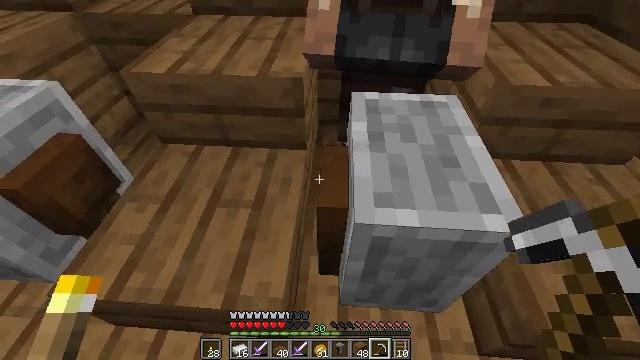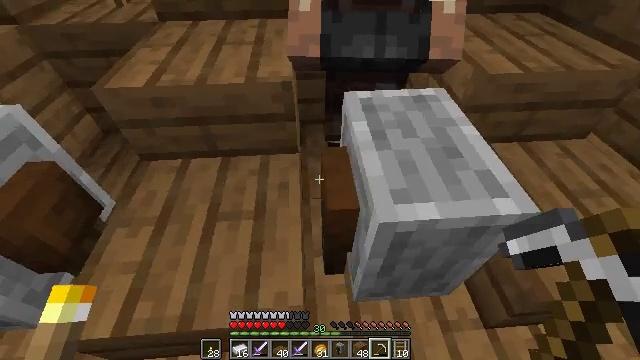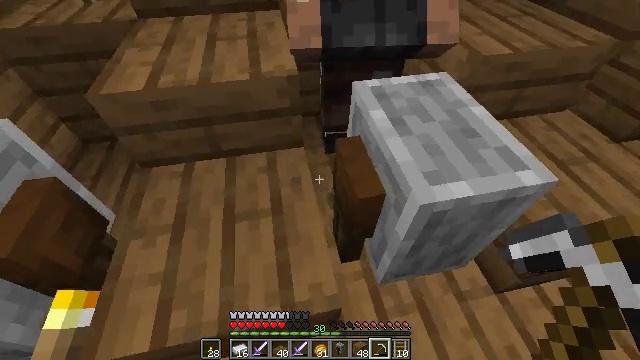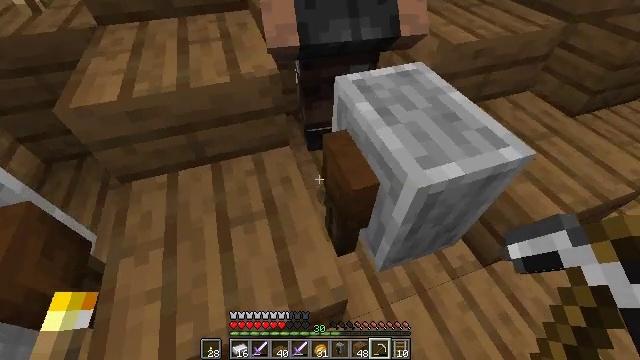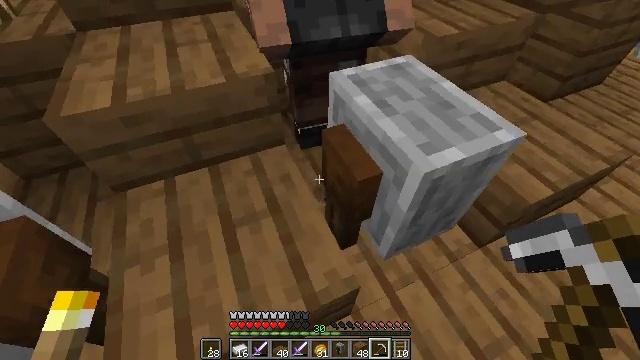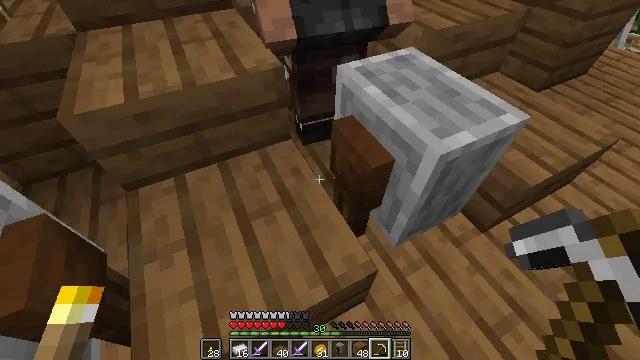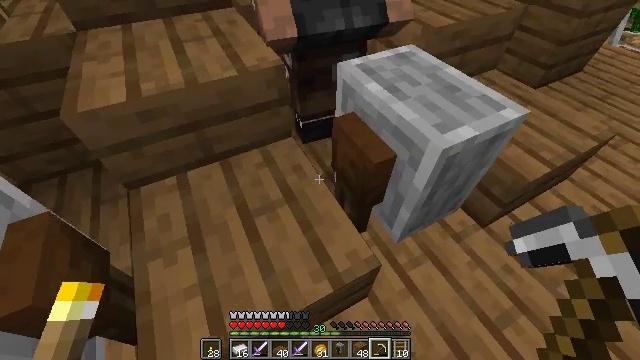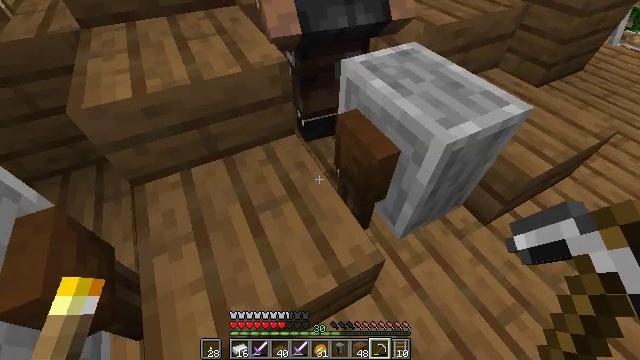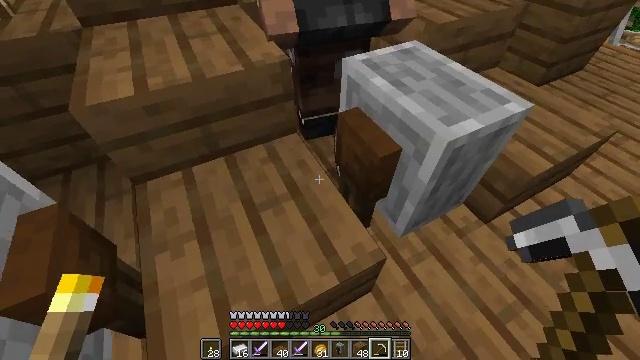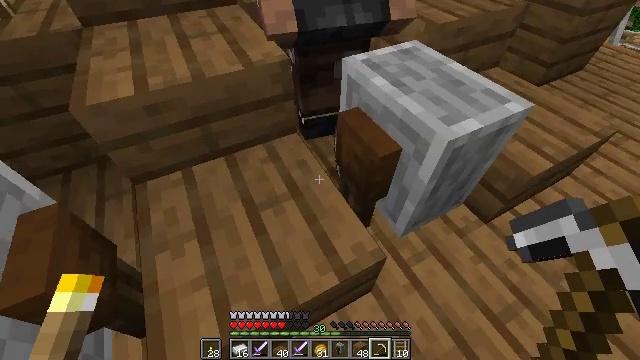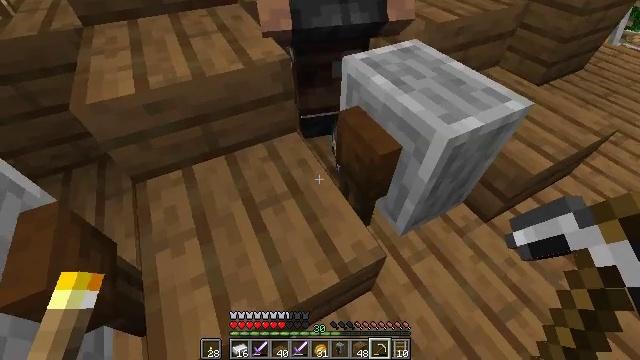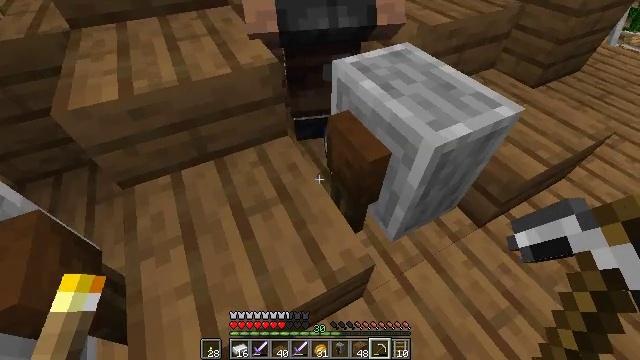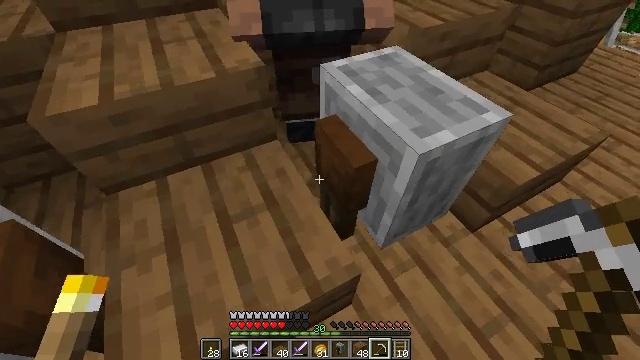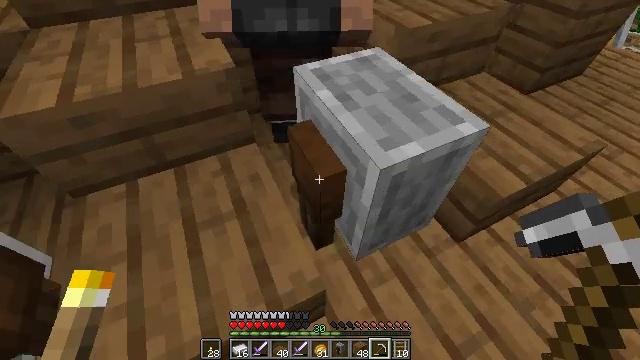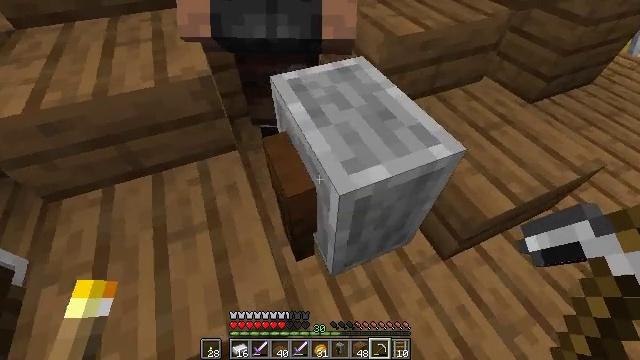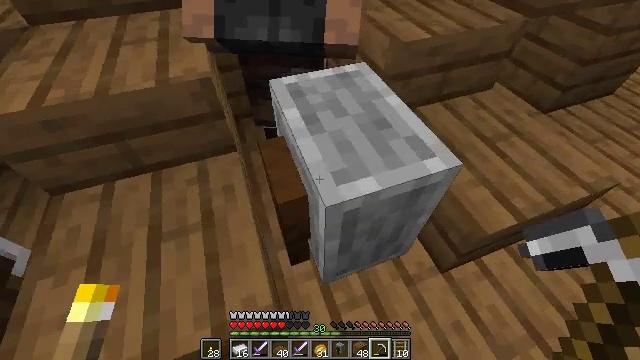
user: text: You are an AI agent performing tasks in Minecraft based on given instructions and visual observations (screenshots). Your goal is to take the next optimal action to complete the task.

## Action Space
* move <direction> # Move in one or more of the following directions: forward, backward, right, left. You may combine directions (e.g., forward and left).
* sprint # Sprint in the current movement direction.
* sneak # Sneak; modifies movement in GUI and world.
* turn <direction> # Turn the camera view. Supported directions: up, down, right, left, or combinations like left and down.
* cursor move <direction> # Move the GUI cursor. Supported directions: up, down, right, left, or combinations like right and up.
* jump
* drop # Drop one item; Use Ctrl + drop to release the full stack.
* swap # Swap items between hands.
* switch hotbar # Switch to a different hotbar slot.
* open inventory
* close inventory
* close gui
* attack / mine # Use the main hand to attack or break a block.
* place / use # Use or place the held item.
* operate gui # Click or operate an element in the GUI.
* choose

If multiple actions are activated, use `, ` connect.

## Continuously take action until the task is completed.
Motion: motion action
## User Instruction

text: Remove a pair of chainmail boots from the inventory.
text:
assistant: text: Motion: move forward and move left, turn right
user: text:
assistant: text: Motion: move forward and move left, turn right and down
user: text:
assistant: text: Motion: move forward and move left, turn right
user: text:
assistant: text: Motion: move forward and move left, turn right
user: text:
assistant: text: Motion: turn right
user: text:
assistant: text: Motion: no_op
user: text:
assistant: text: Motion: no_op
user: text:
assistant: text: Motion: no_op
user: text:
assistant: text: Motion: no_op
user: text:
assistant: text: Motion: no_op
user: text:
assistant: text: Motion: move forward and move right
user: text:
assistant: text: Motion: move forward and move right
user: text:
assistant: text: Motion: move forward and move right, turn left
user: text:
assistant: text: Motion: move forward and move right, turn left
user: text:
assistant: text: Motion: move forward and move right, turn left
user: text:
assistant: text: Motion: move forward and move right, turn left
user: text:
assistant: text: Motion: move forward and move right, turn left
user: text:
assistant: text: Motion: move right, turn left
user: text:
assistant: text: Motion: move right
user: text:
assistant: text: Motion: move right
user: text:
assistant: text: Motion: move right, turn left
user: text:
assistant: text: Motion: move right, turn left
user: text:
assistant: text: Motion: move right, turn left and up
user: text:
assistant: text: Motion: move right, turn left and up
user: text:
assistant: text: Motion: turn left
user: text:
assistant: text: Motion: no_op
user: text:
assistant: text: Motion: turn right
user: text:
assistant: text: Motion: turn right
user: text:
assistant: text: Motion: turn right
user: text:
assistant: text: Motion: no_op